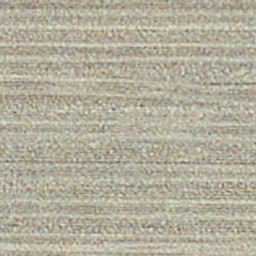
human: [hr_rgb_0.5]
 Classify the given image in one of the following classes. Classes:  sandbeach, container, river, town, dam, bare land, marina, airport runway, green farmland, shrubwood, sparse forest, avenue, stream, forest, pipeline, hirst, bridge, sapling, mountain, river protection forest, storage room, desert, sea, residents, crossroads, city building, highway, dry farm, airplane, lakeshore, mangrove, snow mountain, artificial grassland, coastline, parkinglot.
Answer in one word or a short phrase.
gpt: dry farm